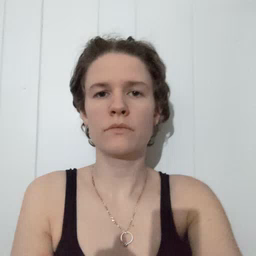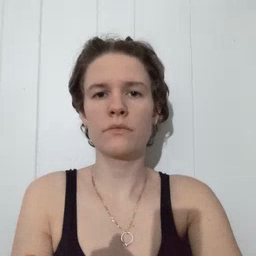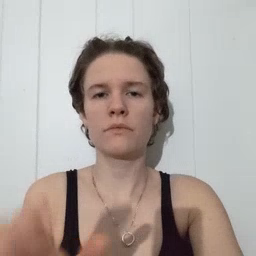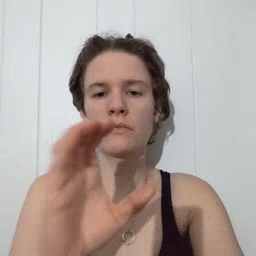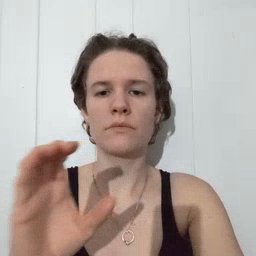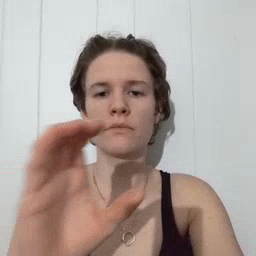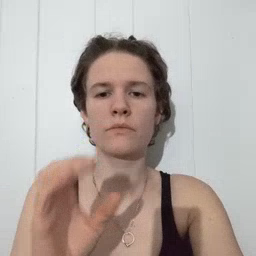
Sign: chocolate